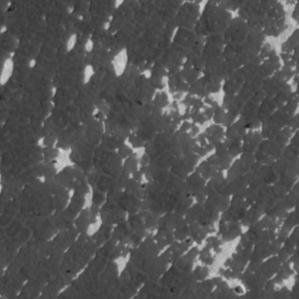
Label: frost